Interaction volume radius: 10 \u00c5
Interaction volume height: 20 \u00c5
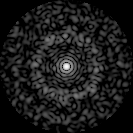
Disorder parameter: 0.8322